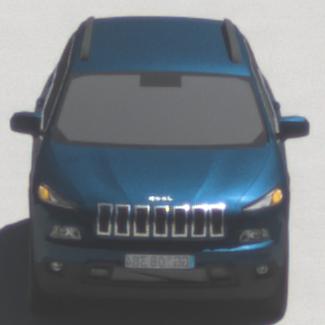
Make: Jeep
Model: Cherokee 3.2 V6 Pentastar
Detailed model: Cherokee (KL)
Model produced from: 2014/07
Model produced until: 2015/07
Doors: 5
Color: blue
Road condition: dry road
Daytime: midday
Contrast: high contrast